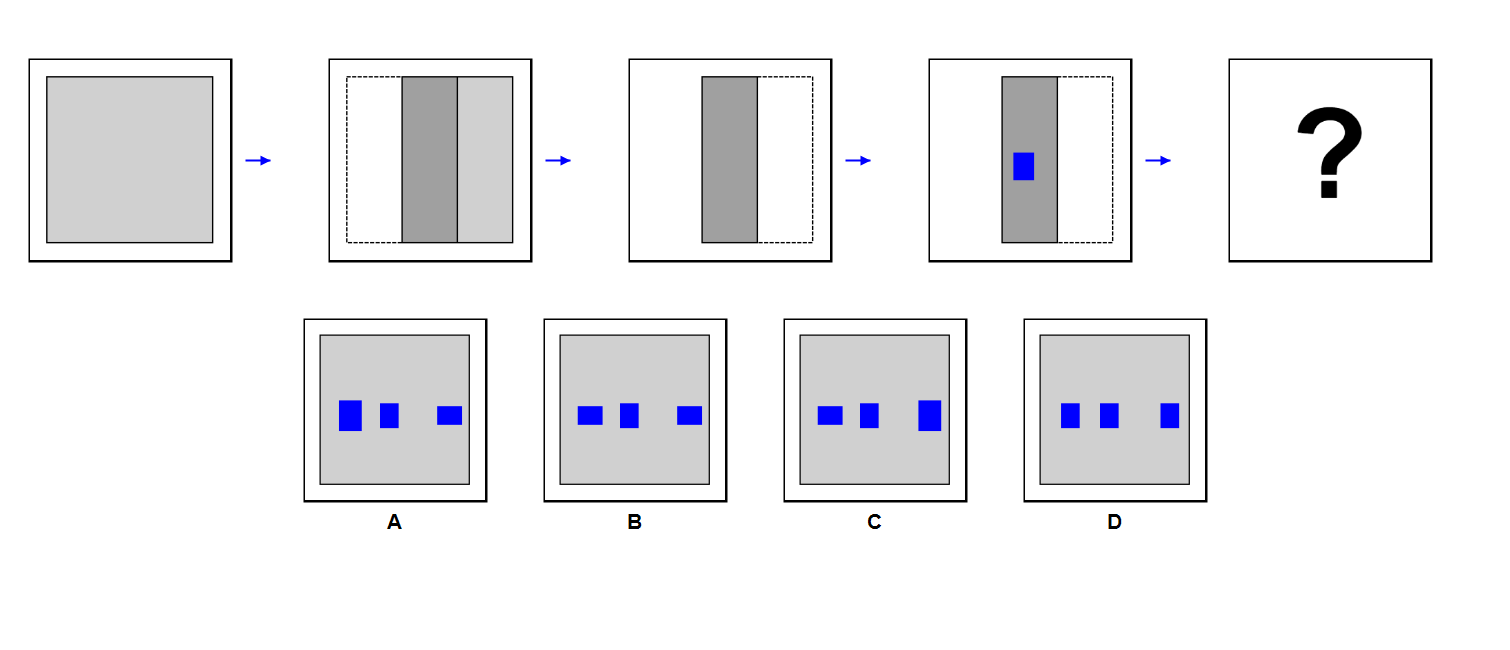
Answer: D